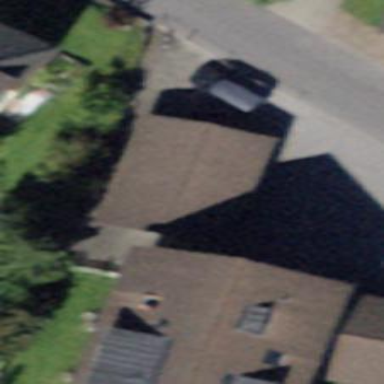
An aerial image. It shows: Group of garages.